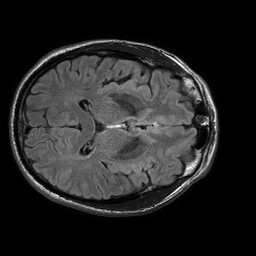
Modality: FLAIR
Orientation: axial
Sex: male
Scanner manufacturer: philips
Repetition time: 11 s
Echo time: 0.125 s